Interaction volume radius: 5 \u00c5
Interaction volume height: 25 \u00c5
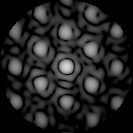
Disorder parameter: 0.3191